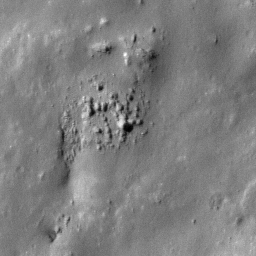
Pit: Tycho 6
Host crater: Tycho
Host type: impact_melt
Lunar coordinates: latitude -42.889, longitude 349.33